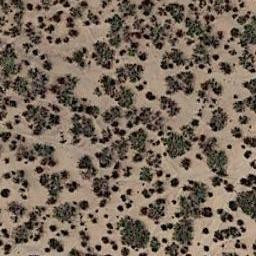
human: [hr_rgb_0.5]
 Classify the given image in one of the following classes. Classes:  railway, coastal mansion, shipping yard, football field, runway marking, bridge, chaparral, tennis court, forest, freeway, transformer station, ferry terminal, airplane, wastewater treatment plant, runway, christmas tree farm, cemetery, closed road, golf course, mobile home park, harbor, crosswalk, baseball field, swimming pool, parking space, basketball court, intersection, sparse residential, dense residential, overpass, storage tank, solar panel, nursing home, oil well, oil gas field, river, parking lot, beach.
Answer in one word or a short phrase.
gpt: chaparral